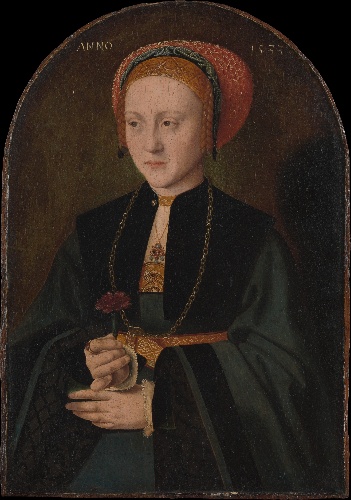
Title: Portrait of a Woman
Artist: Barthel Bruyn the Elder
Artist bio: German, 1493–1555
Date: 1533
Object type: Painting
Classification: Paintings
Medium: Oil on oak
Dimensions: Overall, with arched top, 12 x 8 7/8 in. (30.5 x 22.5 cm); painted surface 11 3/4 x 8 1/8 in. (29.8 x 20.6 cm)
Department: European Paintings
Credit line: Gift of James A. Moffett 2nd, 1962
Accession year: 1962
Repository: Metropolitan Museum of Art, New York, NY
Tags: Portraits|Women